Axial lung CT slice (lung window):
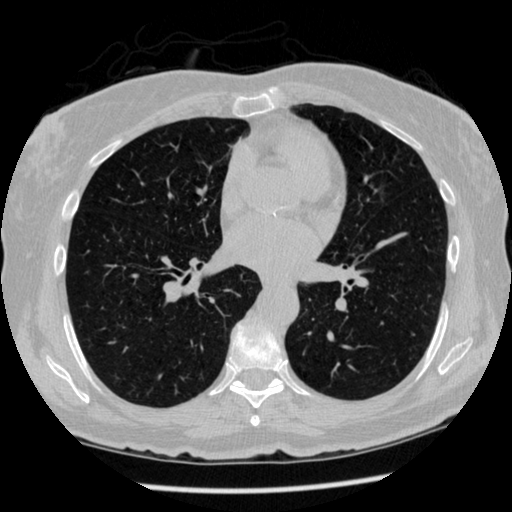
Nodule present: no